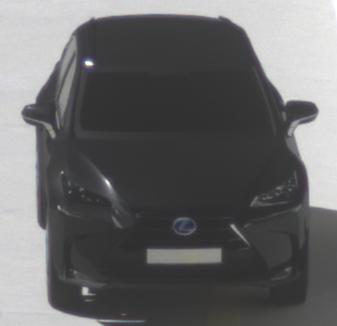
Make: Lexus
Model: NX 300h
Detailed model: NX (AZ1)
Model produced from: 2017/11
Model produced until: 2018/08
Doors: 5
Color: black
Road condition: dry road
Daytime: morning or afternoon
Contrast: high contrast